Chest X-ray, PA view. Patient: 29 years old, sex M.
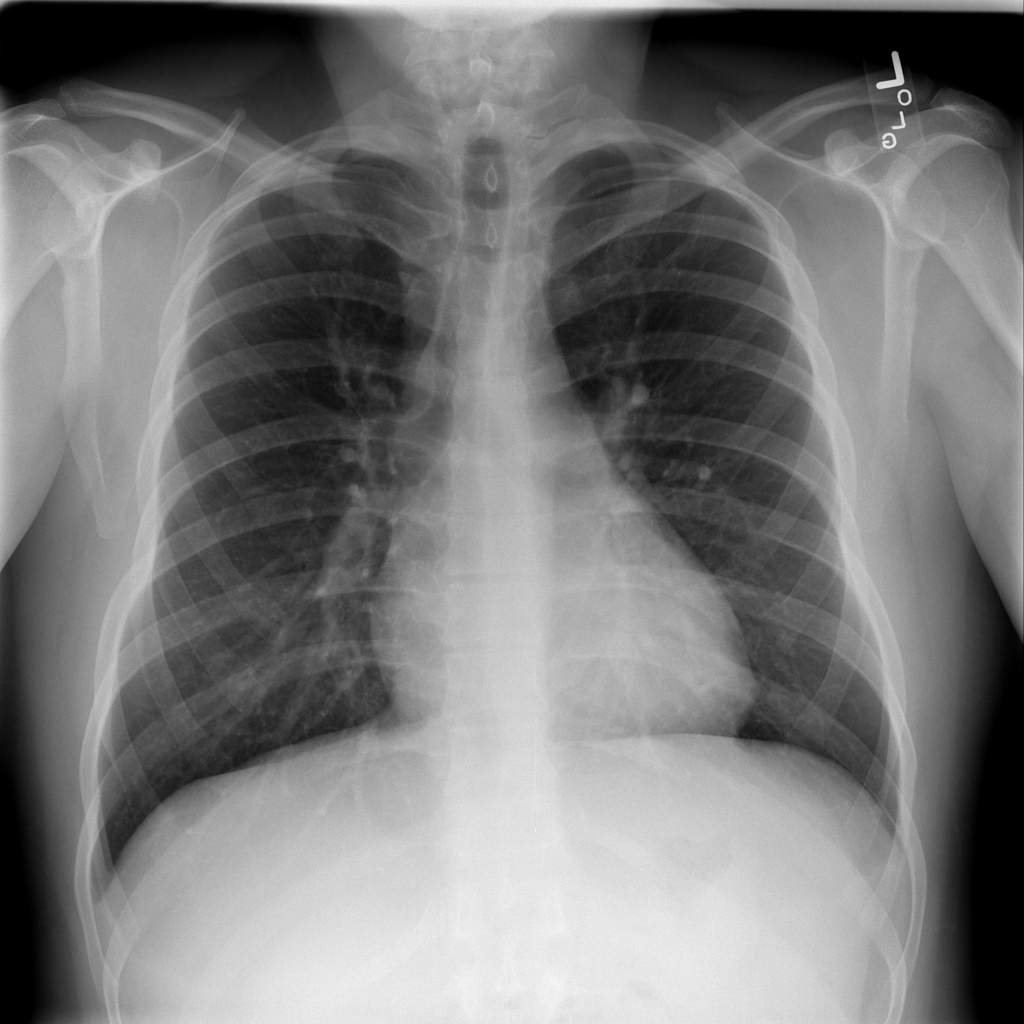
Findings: No Finding